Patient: sex M, age 45
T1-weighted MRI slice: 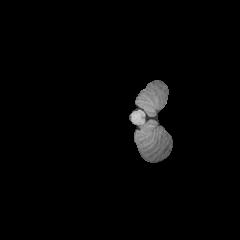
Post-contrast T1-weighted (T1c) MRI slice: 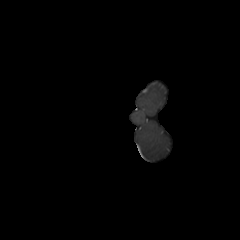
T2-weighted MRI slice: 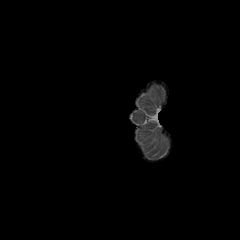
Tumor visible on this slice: no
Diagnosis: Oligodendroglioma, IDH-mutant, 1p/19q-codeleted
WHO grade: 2